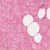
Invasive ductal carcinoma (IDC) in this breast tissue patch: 0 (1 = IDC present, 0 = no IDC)